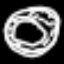
Label: donut